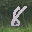
Label: 8